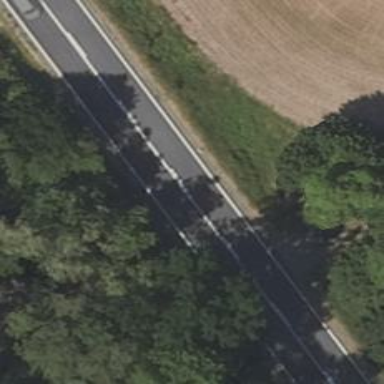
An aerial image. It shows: Asphalt road classified as primary highway.